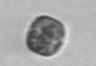
Label: Thalassiosira